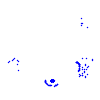
Particle: pion